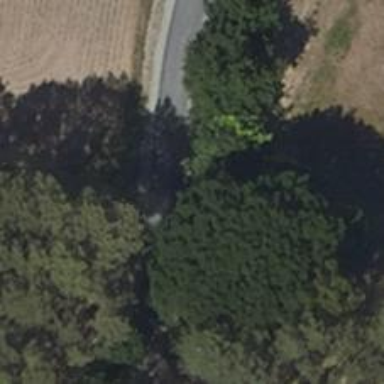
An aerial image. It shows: Culvert tunnel.